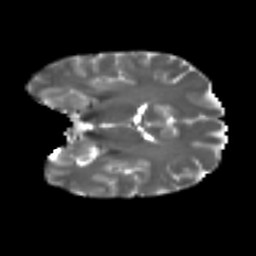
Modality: T2w
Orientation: coronal
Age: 30
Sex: male
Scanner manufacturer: ge
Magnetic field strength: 3 T
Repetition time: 7.8 s
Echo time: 0.0609 s